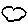
Label: cloud